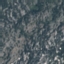
Land use / land cover class: HerbaceousVegetation